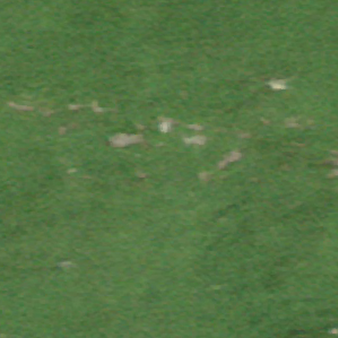
Label: other